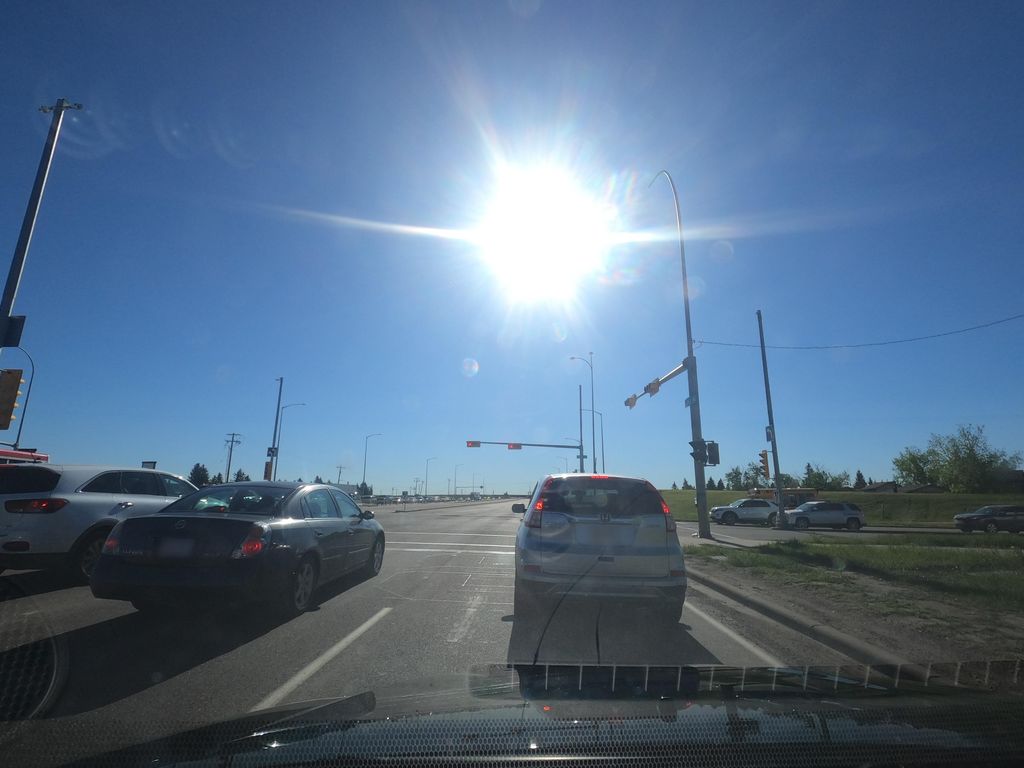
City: calgary